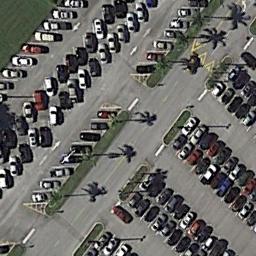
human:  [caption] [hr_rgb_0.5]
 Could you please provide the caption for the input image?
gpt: Many cars of different styles and colors are on the parking lot .

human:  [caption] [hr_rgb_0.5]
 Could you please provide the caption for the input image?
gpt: The parking lot is full of cars next to the grass .

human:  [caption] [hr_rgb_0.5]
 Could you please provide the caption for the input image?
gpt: The parking lot has lots of cars arranged neatly in lines .

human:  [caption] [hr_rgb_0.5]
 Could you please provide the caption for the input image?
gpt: Four rows of cars were parked in the open space in front of the building .

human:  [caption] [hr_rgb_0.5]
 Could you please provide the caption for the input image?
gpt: There are some green lawns on the parking lot with many cars .